Question: In a StringGrid, sometimes I get the unwanted menu below when I right-click. Is this a Windows popup?

How to I prevent this popup from appearing rather than my own?
I have goAlwaysShowEditor in my Options.
I have set StringGrid.PopupMenu to my popup.
I've set StringGrid.OnMouseDown to show my popup if it's a right click.
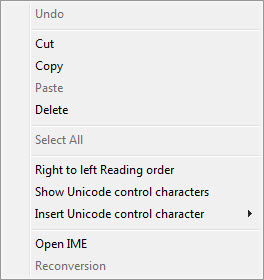
Answer: You can override the virtual 'CreateEditor' method like this way (not a good solution though, I know :-):
'''
type
TStringGrid = class(Grids.TStringGrid)
protected
function CreateEditor: TInplaceEdit; override;
end;
implementation
function TStringGrid.CreateEditor: TInplaceEdit;
begin
Result := inherited CreateEditor;
TMaskEdit(Result).PopupMenu := Form1.PopupMenu1;
end;
'''